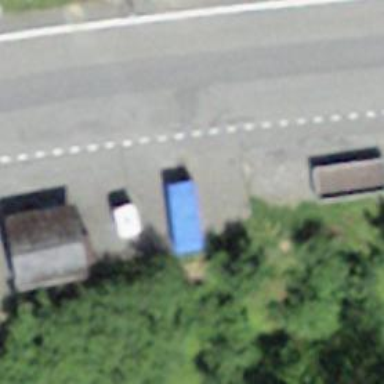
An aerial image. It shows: Recycling container for recycling.